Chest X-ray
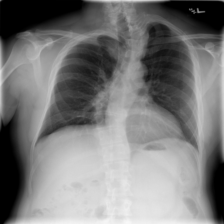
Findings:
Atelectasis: negative
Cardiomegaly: negative
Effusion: negative
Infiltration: negative
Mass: negative
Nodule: negative
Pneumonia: negative
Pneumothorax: negative
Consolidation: negative
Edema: negative
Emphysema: negative
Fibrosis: negative
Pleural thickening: negative
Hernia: negative